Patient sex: M
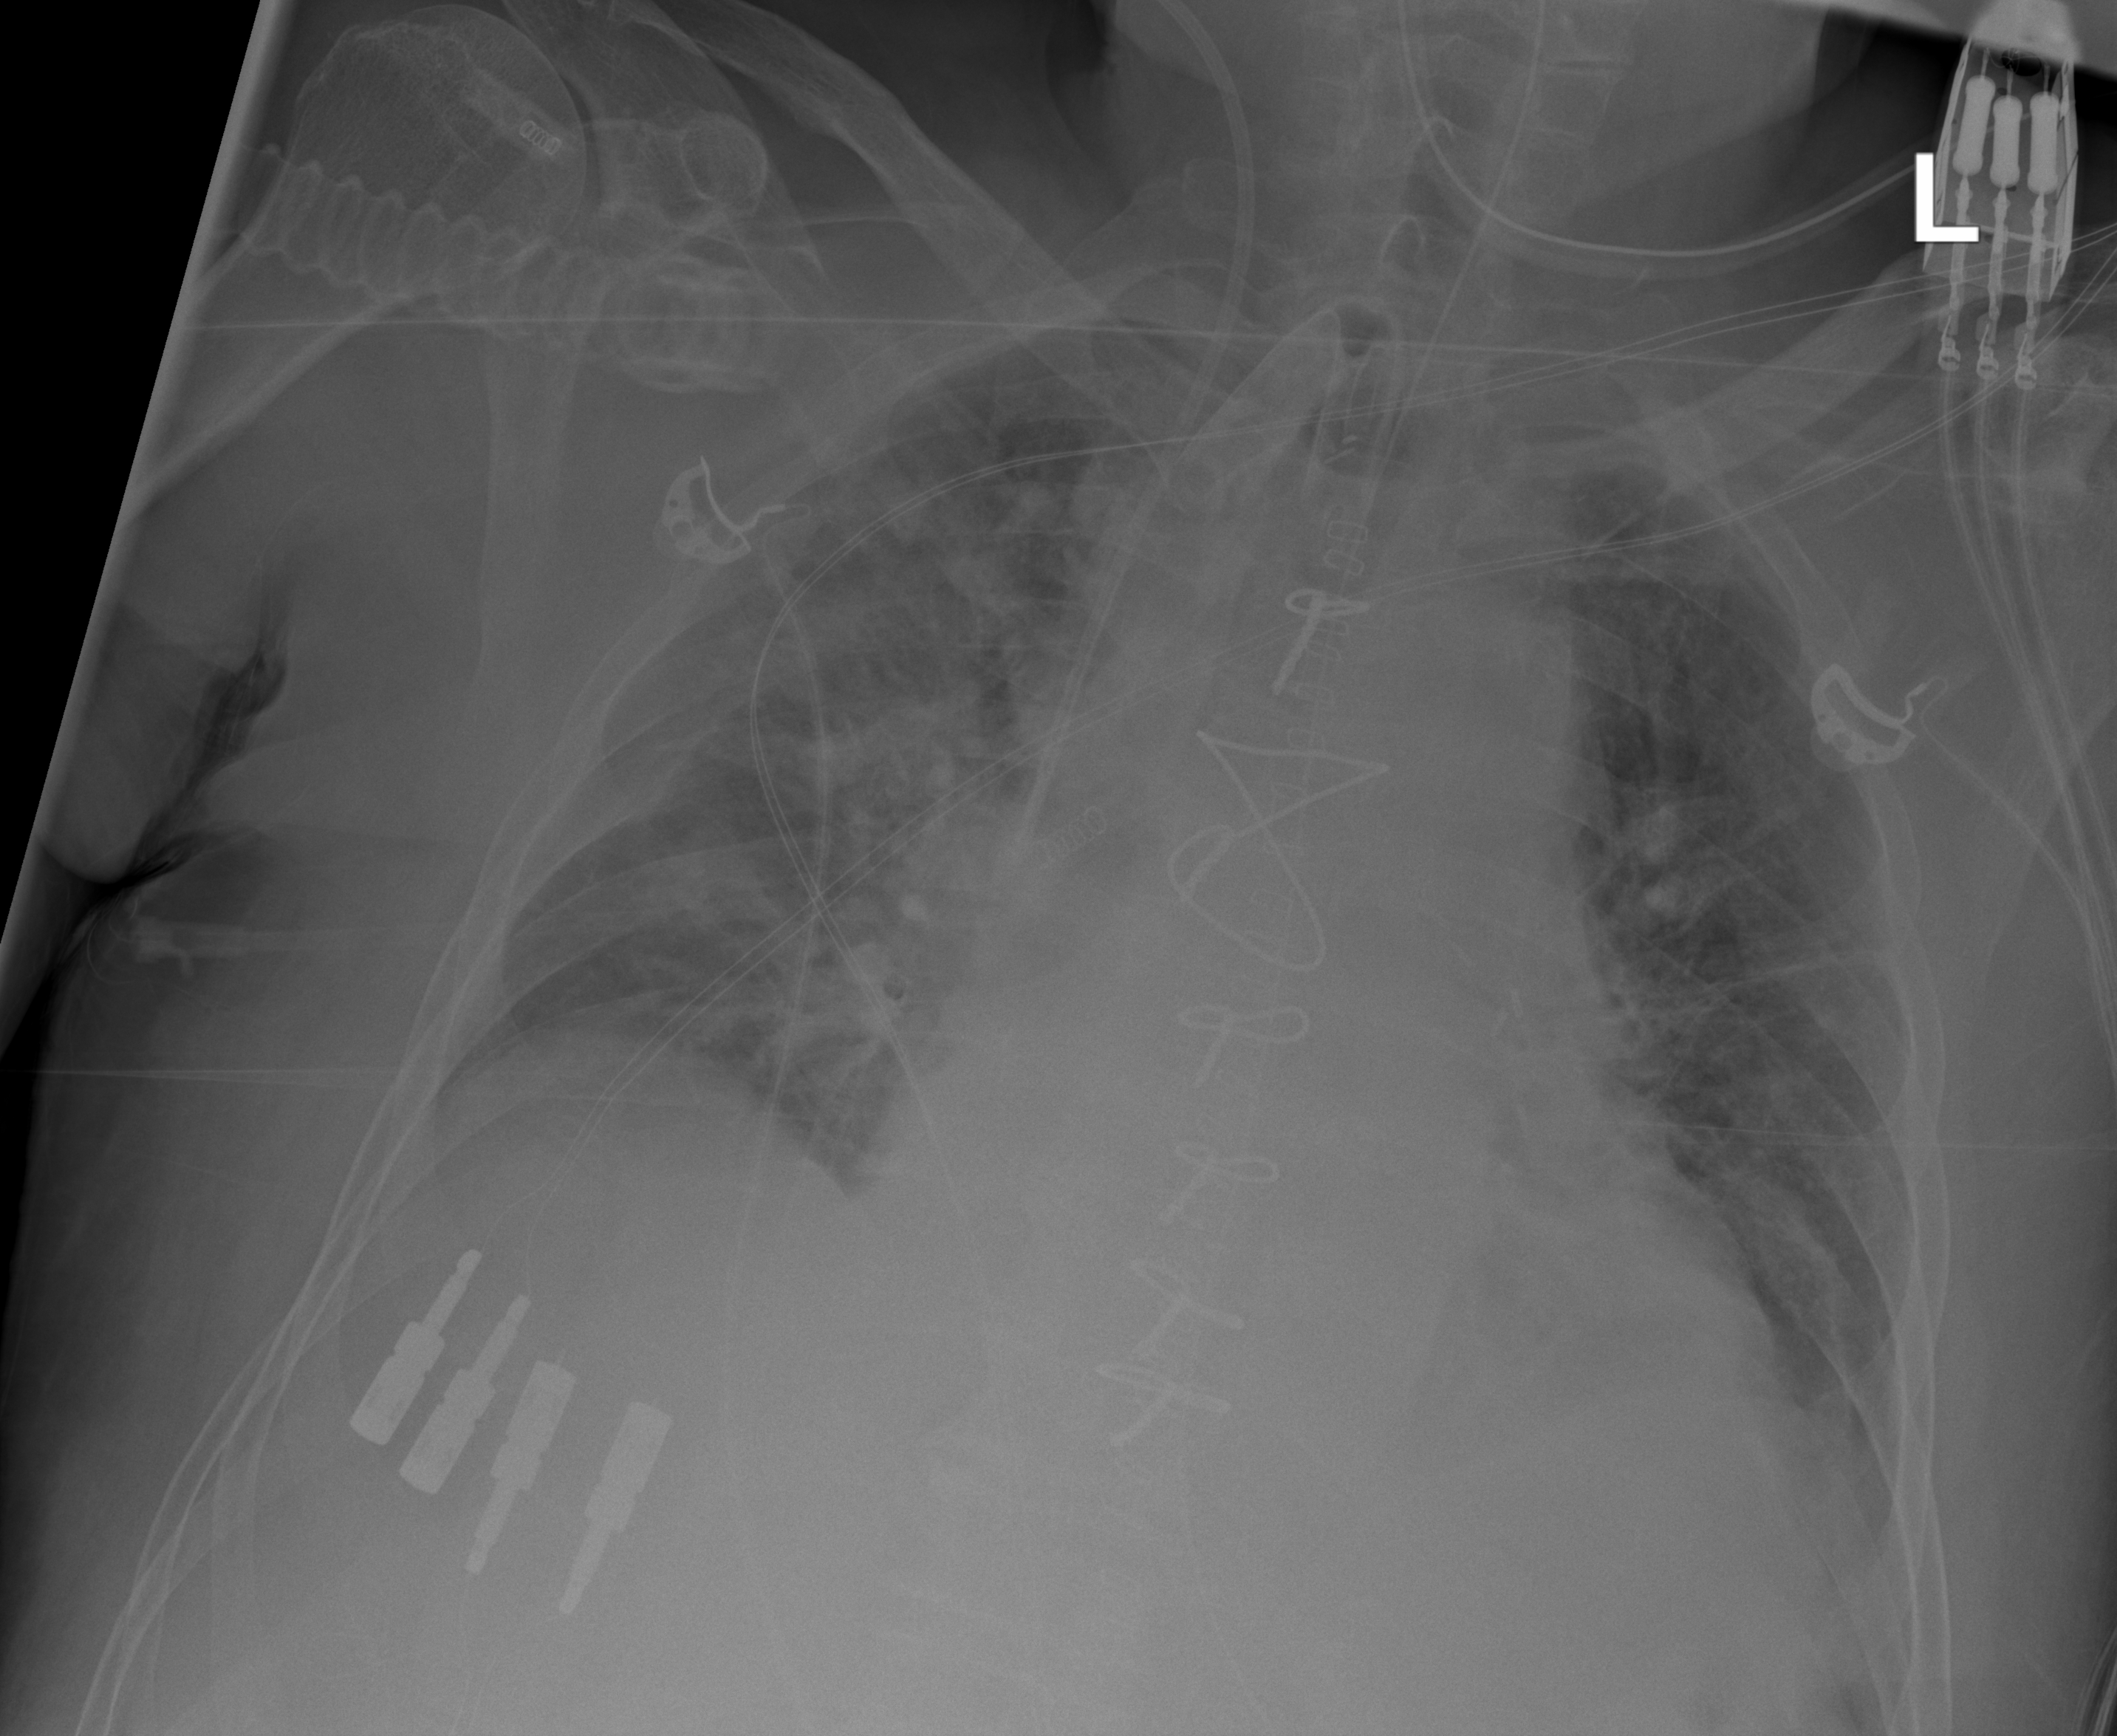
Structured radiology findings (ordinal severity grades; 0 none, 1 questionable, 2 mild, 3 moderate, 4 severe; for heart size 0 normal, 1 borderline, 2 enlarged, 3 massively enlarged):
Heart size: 2
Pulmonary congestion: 2
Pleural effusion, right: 0
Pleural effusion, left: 2
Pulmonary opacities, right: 2
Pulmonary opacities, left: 0
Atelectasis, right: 2
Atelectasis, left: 2